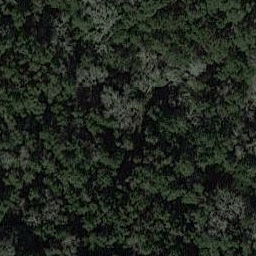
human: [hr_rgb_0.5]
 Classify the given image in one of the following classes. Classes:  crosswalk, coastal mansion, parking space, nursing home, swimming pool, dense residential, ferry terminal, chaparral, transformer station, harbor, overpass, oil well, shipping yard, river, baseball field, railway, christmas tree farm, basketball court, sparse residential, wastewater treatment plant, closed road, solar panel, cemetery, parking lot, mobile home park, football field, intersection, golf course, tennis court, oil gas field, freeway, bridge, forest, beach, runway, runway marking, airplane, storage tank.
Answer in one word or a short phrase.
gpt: forest